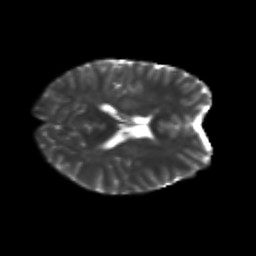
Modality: T2w
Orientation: axial
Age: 26
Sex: male
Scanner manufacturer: siemens
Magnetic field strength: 3 T
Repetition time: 3.5 s
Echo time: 0.113 s